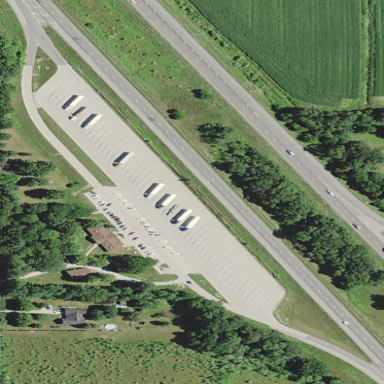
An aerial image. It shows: Rest area on the road.